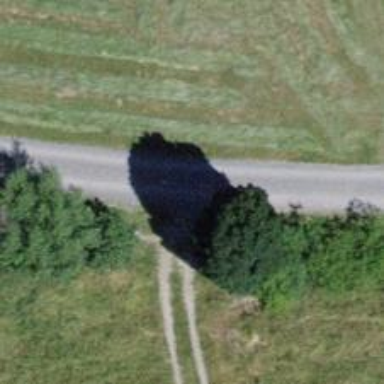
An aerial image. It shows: Unpaved track road.